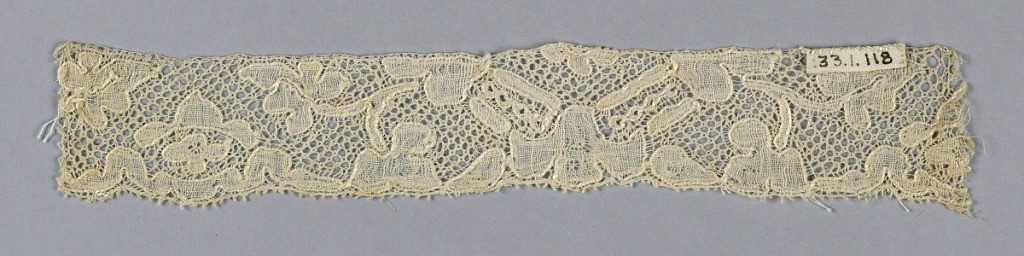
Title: Fragment
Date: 18th century
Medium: linen Technique: bobbin lace, Mechlin style with five hole ground
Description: Louis XV pattern; ''fond à cinq trous''.